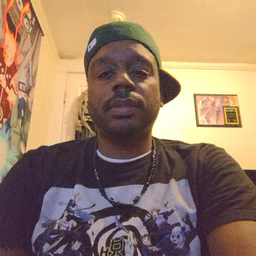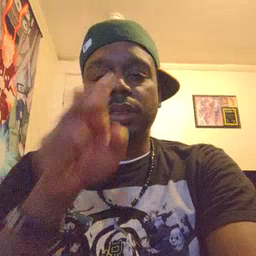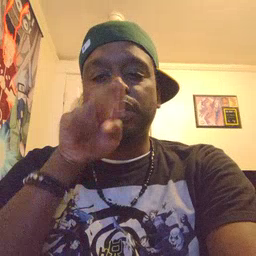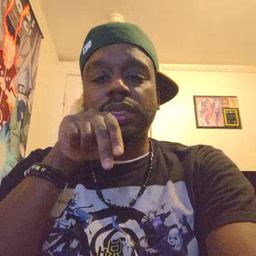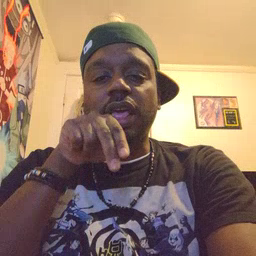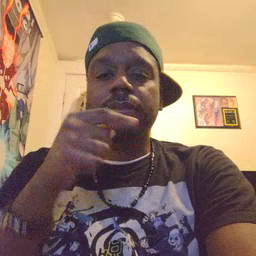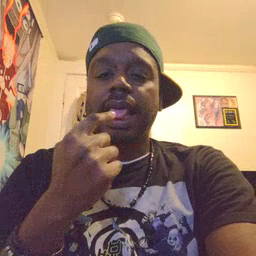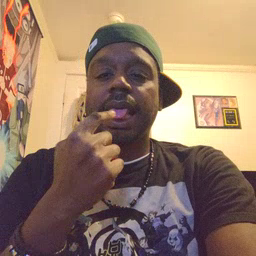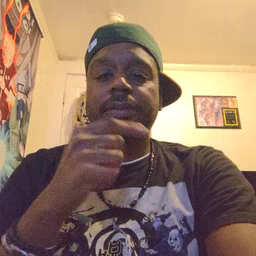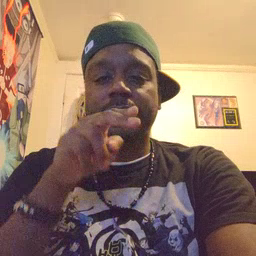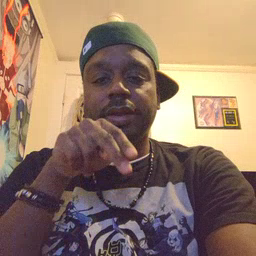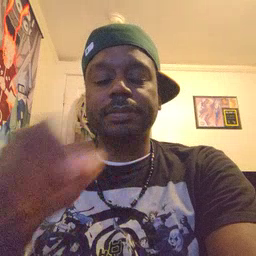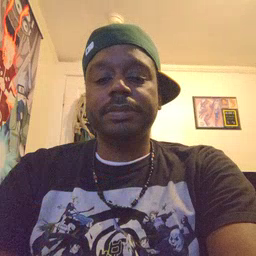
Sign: tongue